Question: I have a program, which is running on two processors, one of which does not have floating point support. So, I need to perform floating point calculations using fixed point in that processor. For that purpose, I will be using a floating point emulation library.
I need to first extract the signs, mantissas and exponents of floating point numbers on the processor which do support floating point. So, my question is how can I get the sign, mantissa and exponent of a single precision floating point number.
Following the format from this figure,

That is what I've done so far, but except sign, neither mantissa and exponent are correct. I think, I'm missing something.
'''
void getSME( int& s, int& m, int& e, float number )
{
unsigned int* ptr = (unsigned int*)&number;
s = *ptr >> 31;
e = *ptr & 0x7f800000;
e >>= 23;
m = *ptr & 0x007fffff;
}
'''
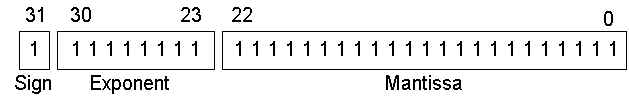
Answer: I think it is better to use unions to do the casts, it is clearer.
'''
#include <stdio.h>
typedef union {
float f;
struct {
unsigned int mantisa : 23;
unsigned int exponent : 8;
unsigned int sign : 1;
} parts;
} float_cast;
int main(void) {
float_cast d1 = { .f = 0.15625 };
printf("sign = %x
", d1.parts.sign);
printf("exponent = %x
", d1.parts.exponent);
printf("mantisa = %x
", d1.parts.mantisa);
}
'''
Example based on <URL>